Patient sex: F
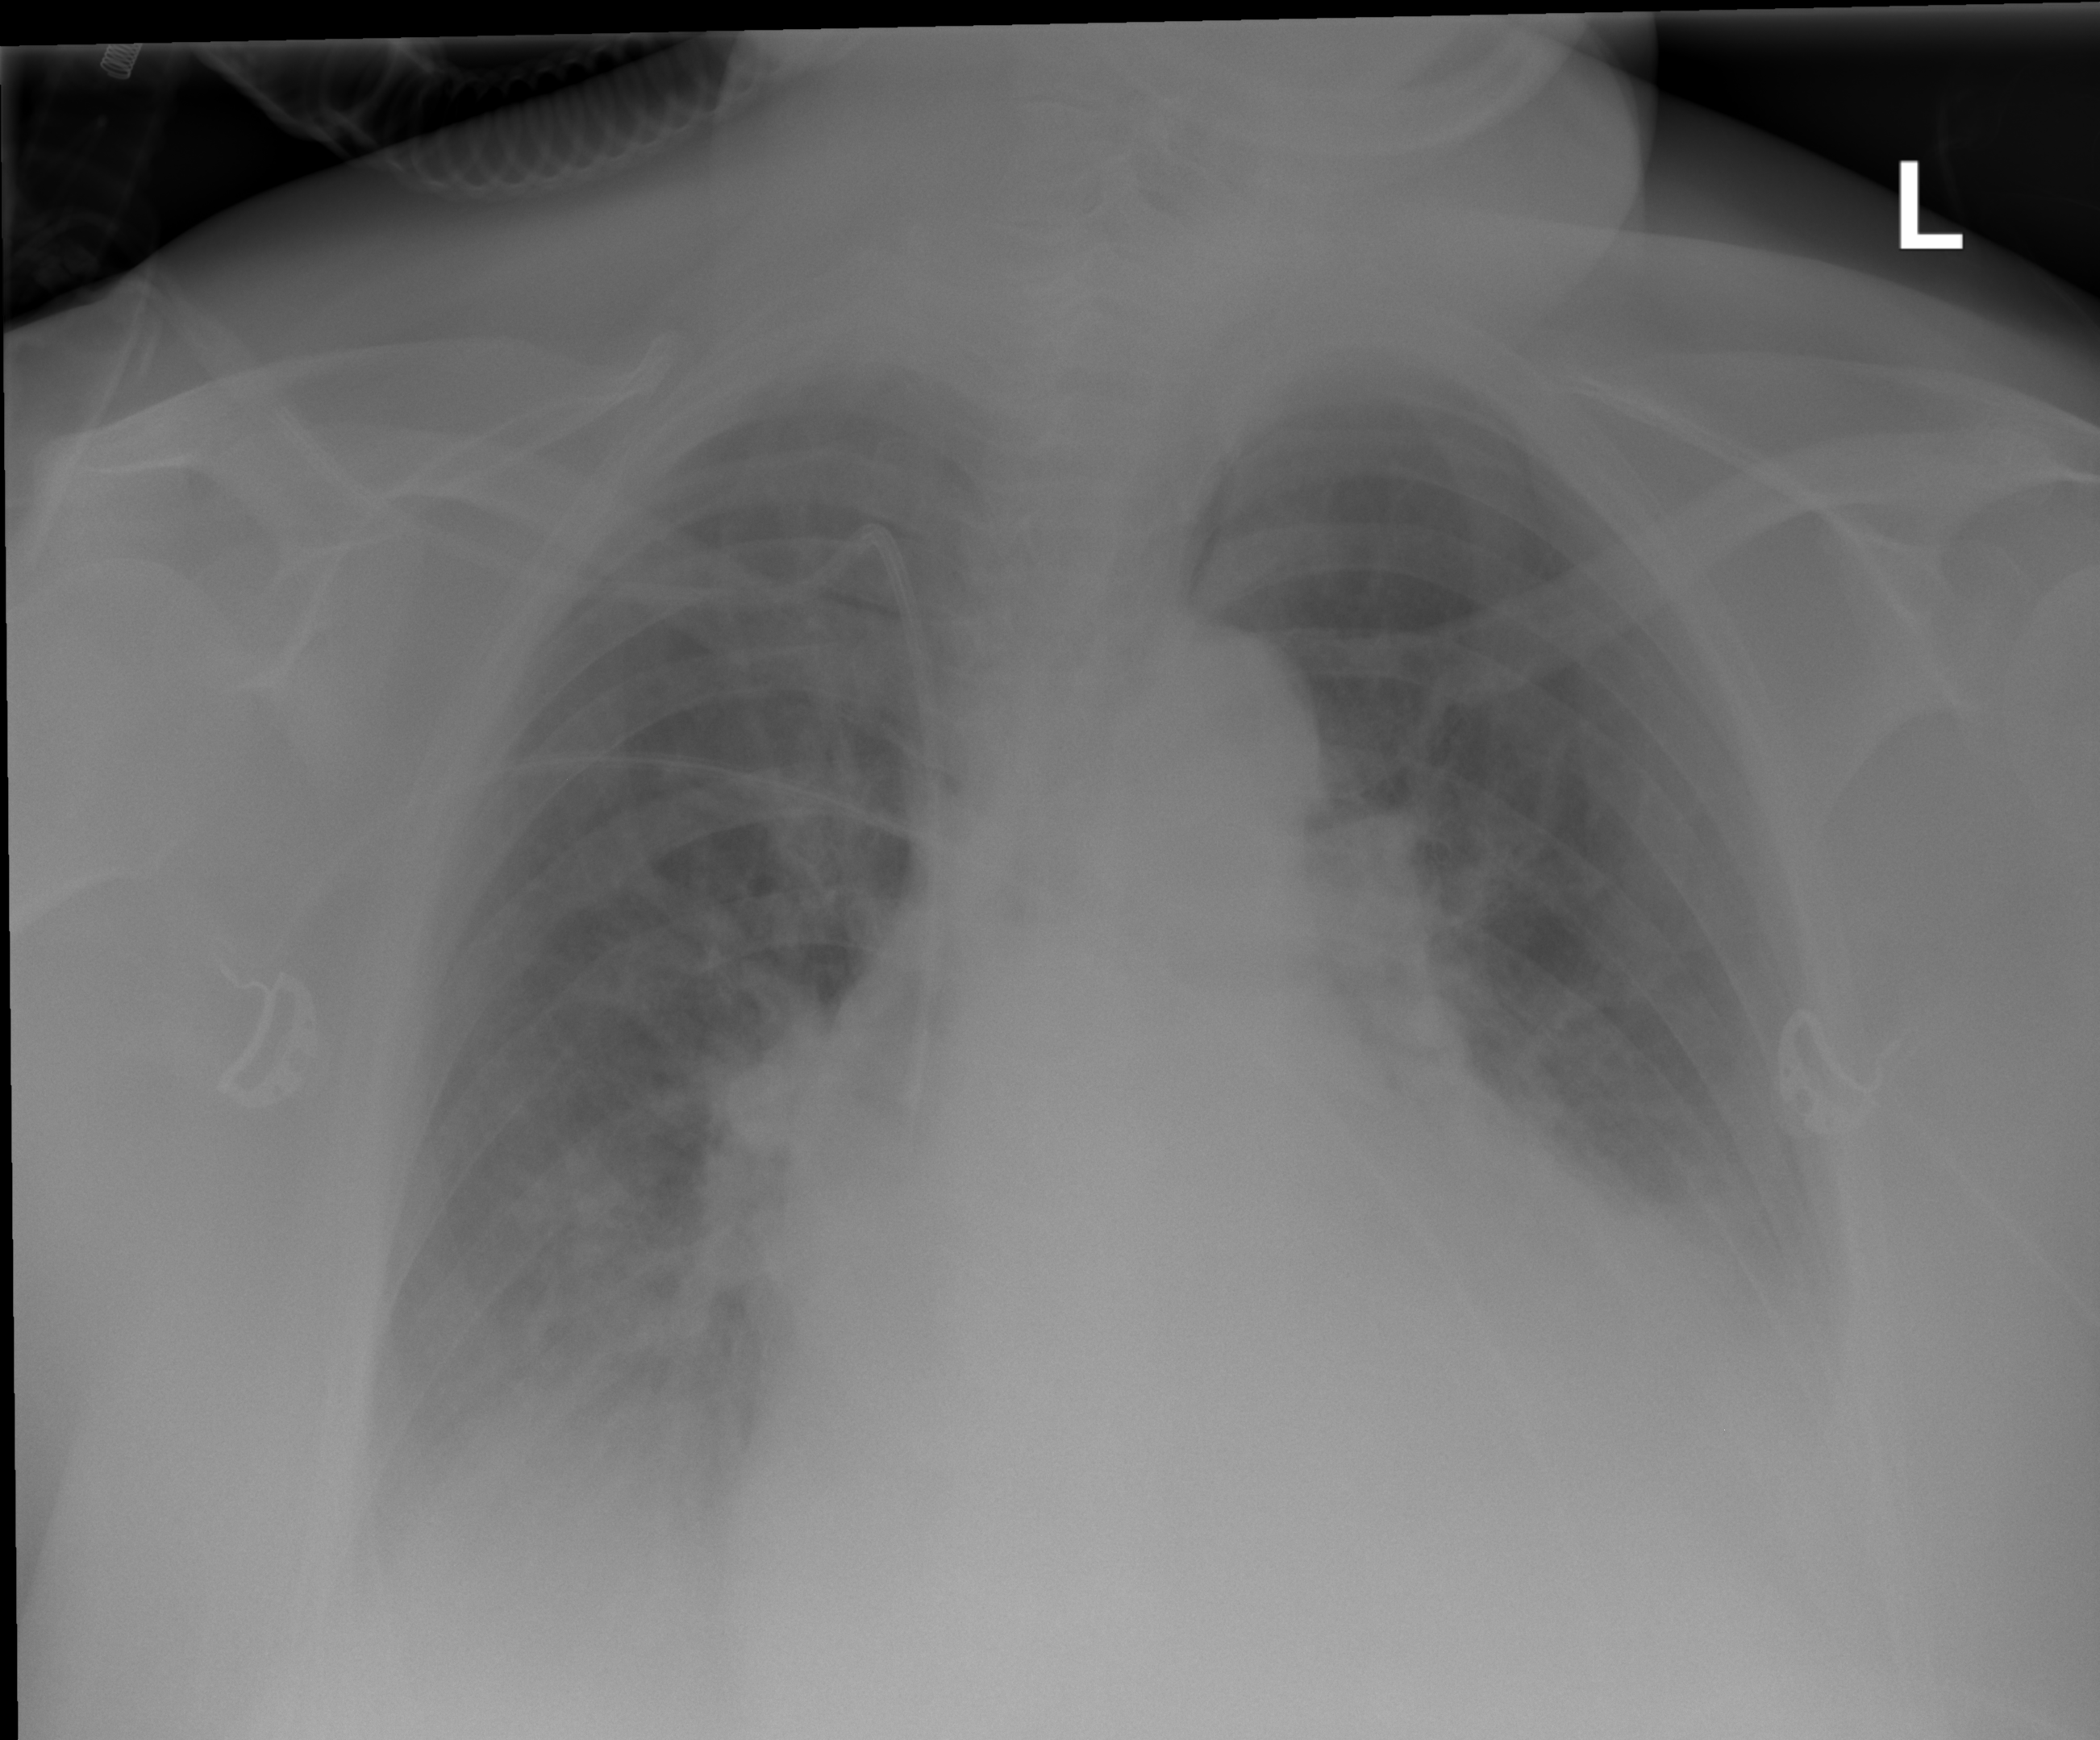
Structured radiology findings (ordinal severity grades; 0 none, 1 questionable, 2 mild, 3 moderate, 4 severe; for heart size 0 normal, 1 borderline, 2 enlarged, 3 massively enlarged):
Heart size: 3
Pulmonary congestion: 2
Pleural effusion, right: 2
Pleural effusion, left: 2
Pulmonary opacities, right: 2
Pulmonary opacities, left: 2
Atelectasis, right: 0
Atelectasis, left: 0